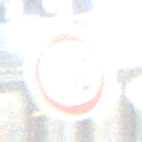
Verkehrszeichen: Geschwindigkeit110
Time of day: Night
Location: Outdoor (Urban)
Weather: PartlyCloudy
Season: NotSpecified
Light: Artificial